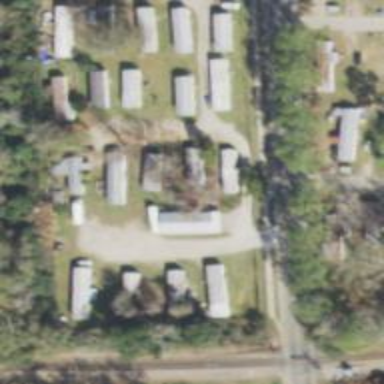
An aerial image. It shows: Residential area known as trailer park.